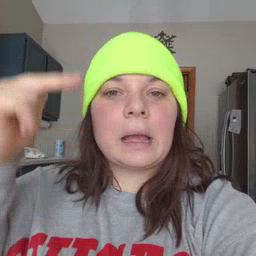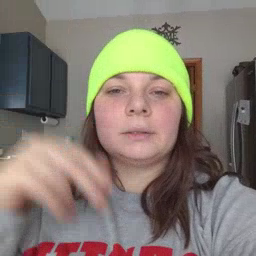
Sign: high